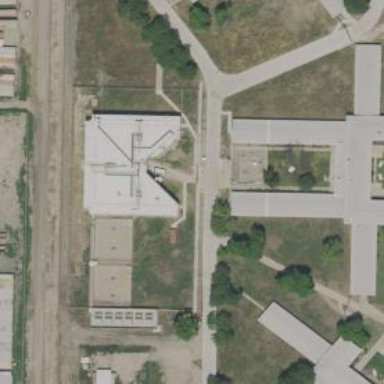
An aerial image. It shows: Prison building.